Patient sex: M
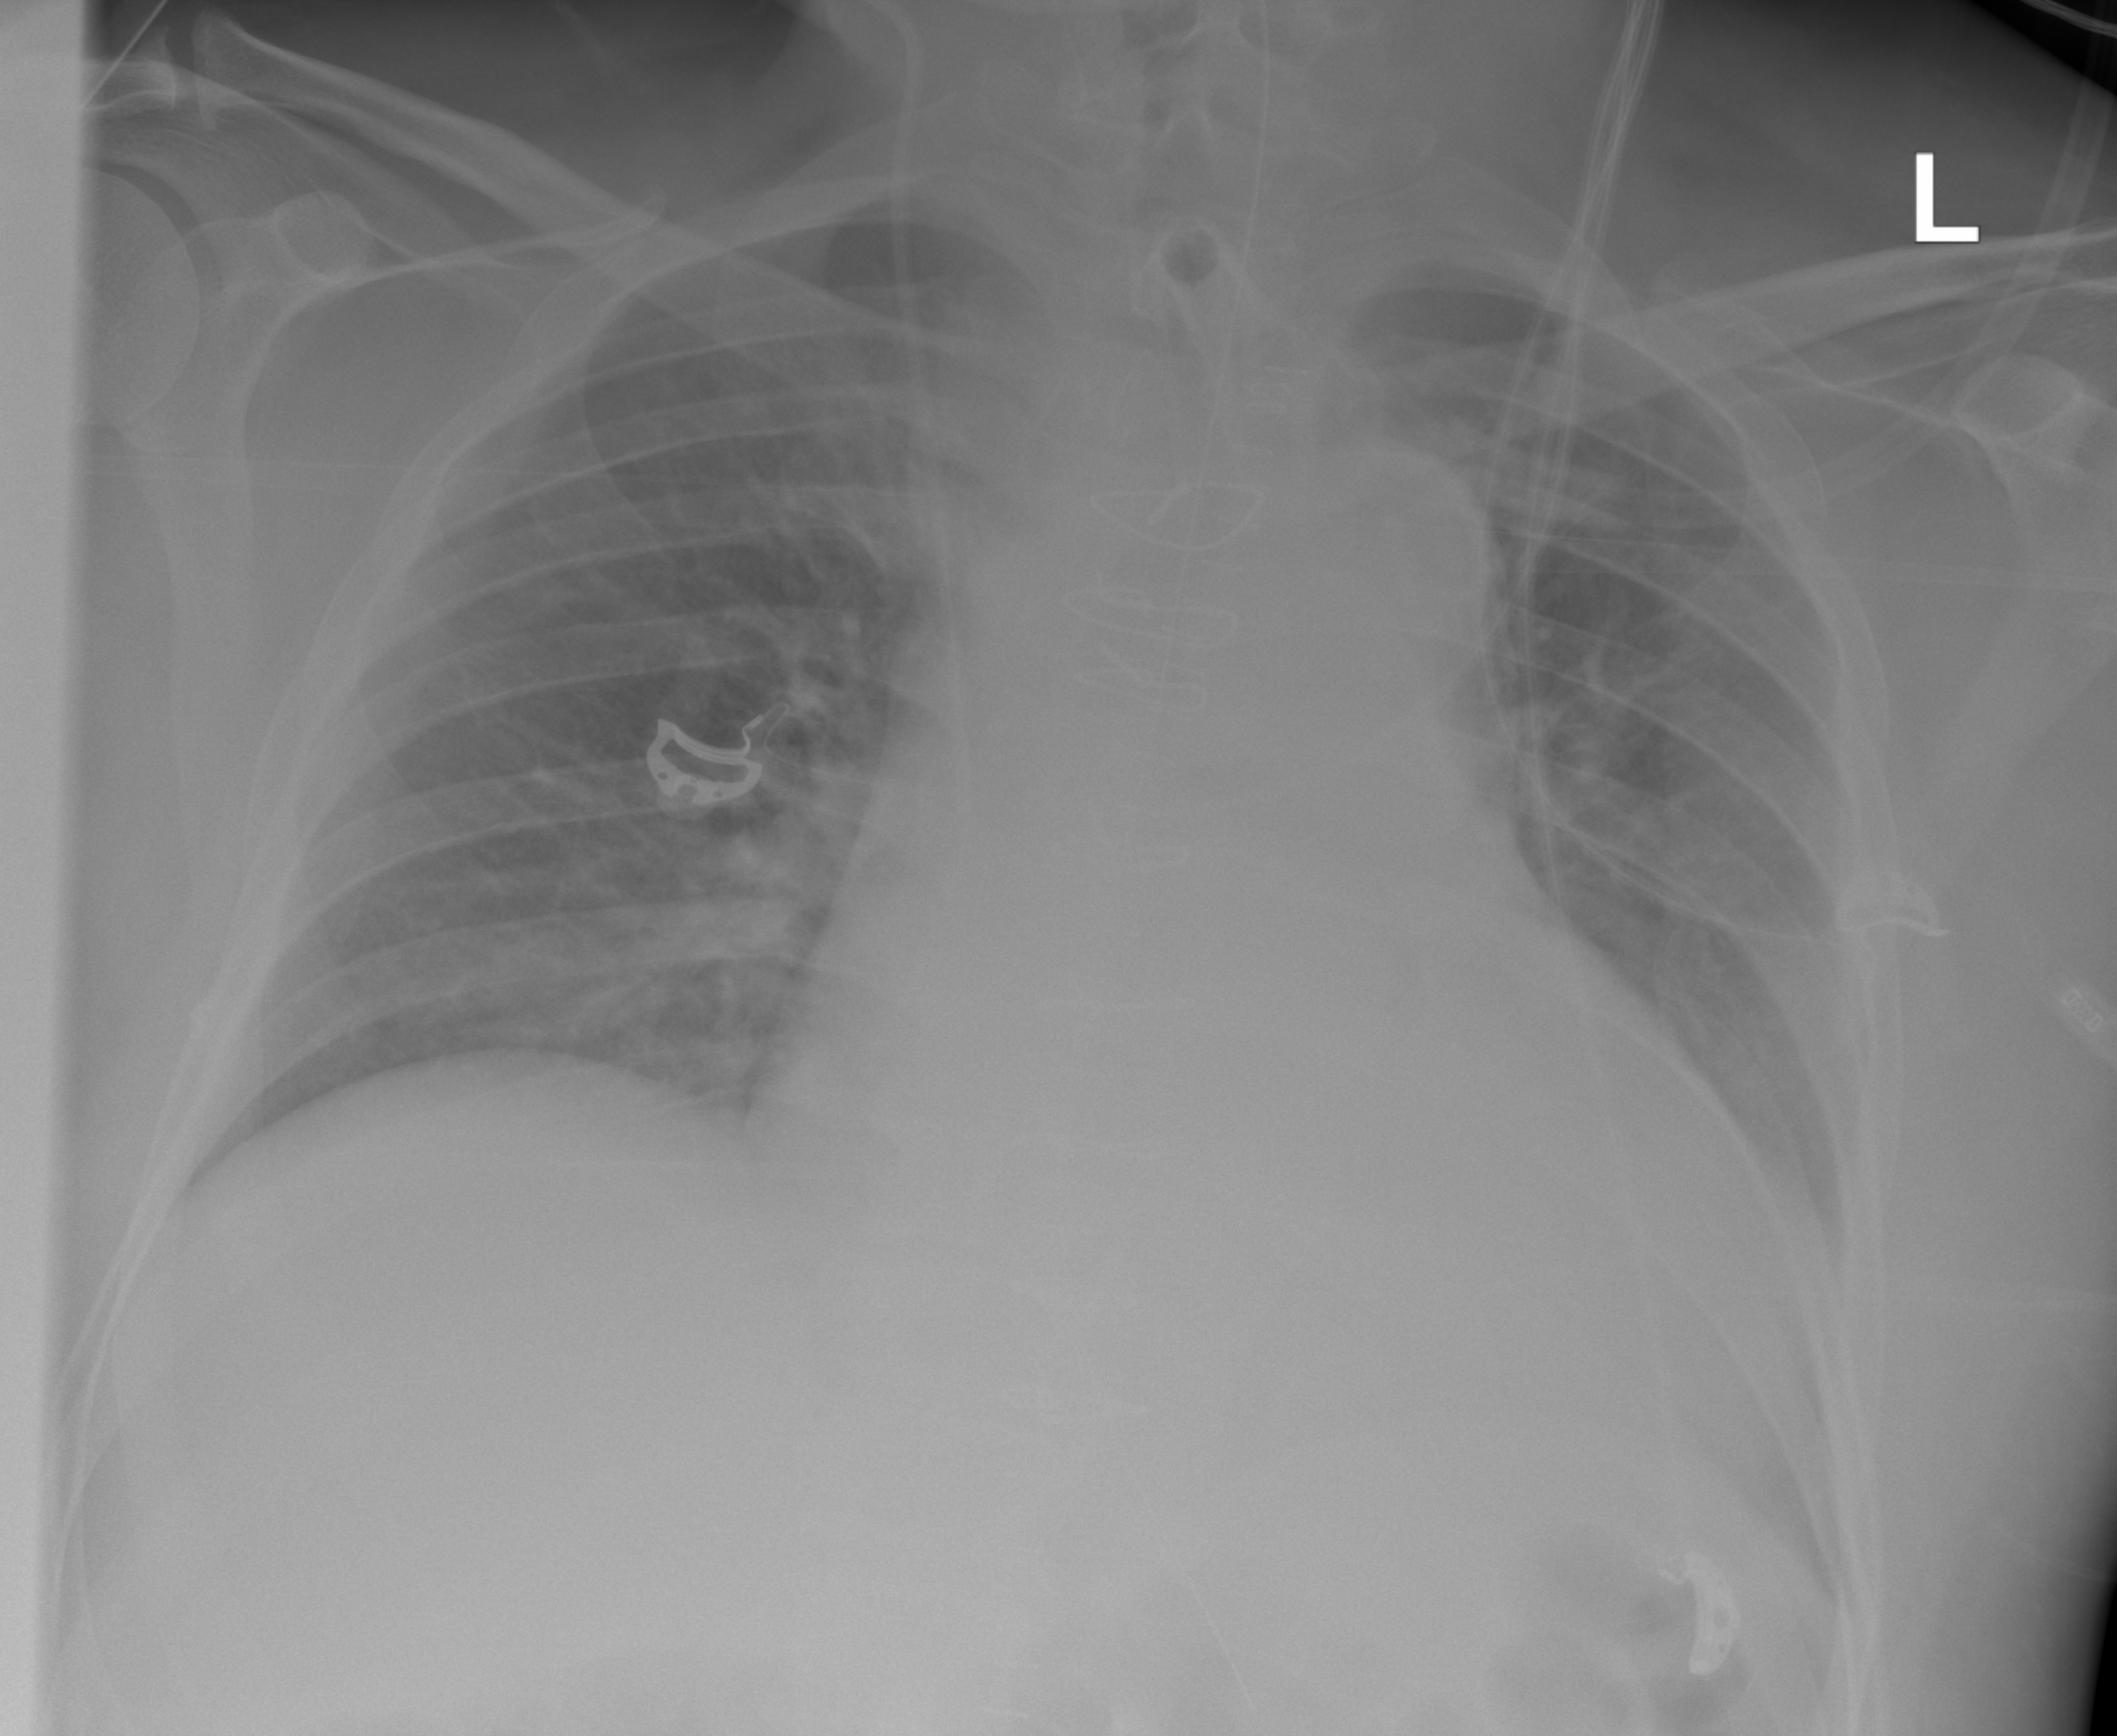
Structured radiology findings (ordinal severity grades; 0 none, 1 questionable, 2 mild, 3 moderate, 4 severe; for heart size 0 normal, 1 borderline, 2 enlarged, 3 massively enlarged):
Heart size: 2
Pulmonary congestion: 1
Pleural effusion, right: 0
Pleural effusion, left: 2
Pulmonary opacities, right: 2
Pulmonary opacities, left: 2
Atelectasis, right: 2
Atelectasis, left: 0